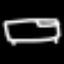
Label: bed